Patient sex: M
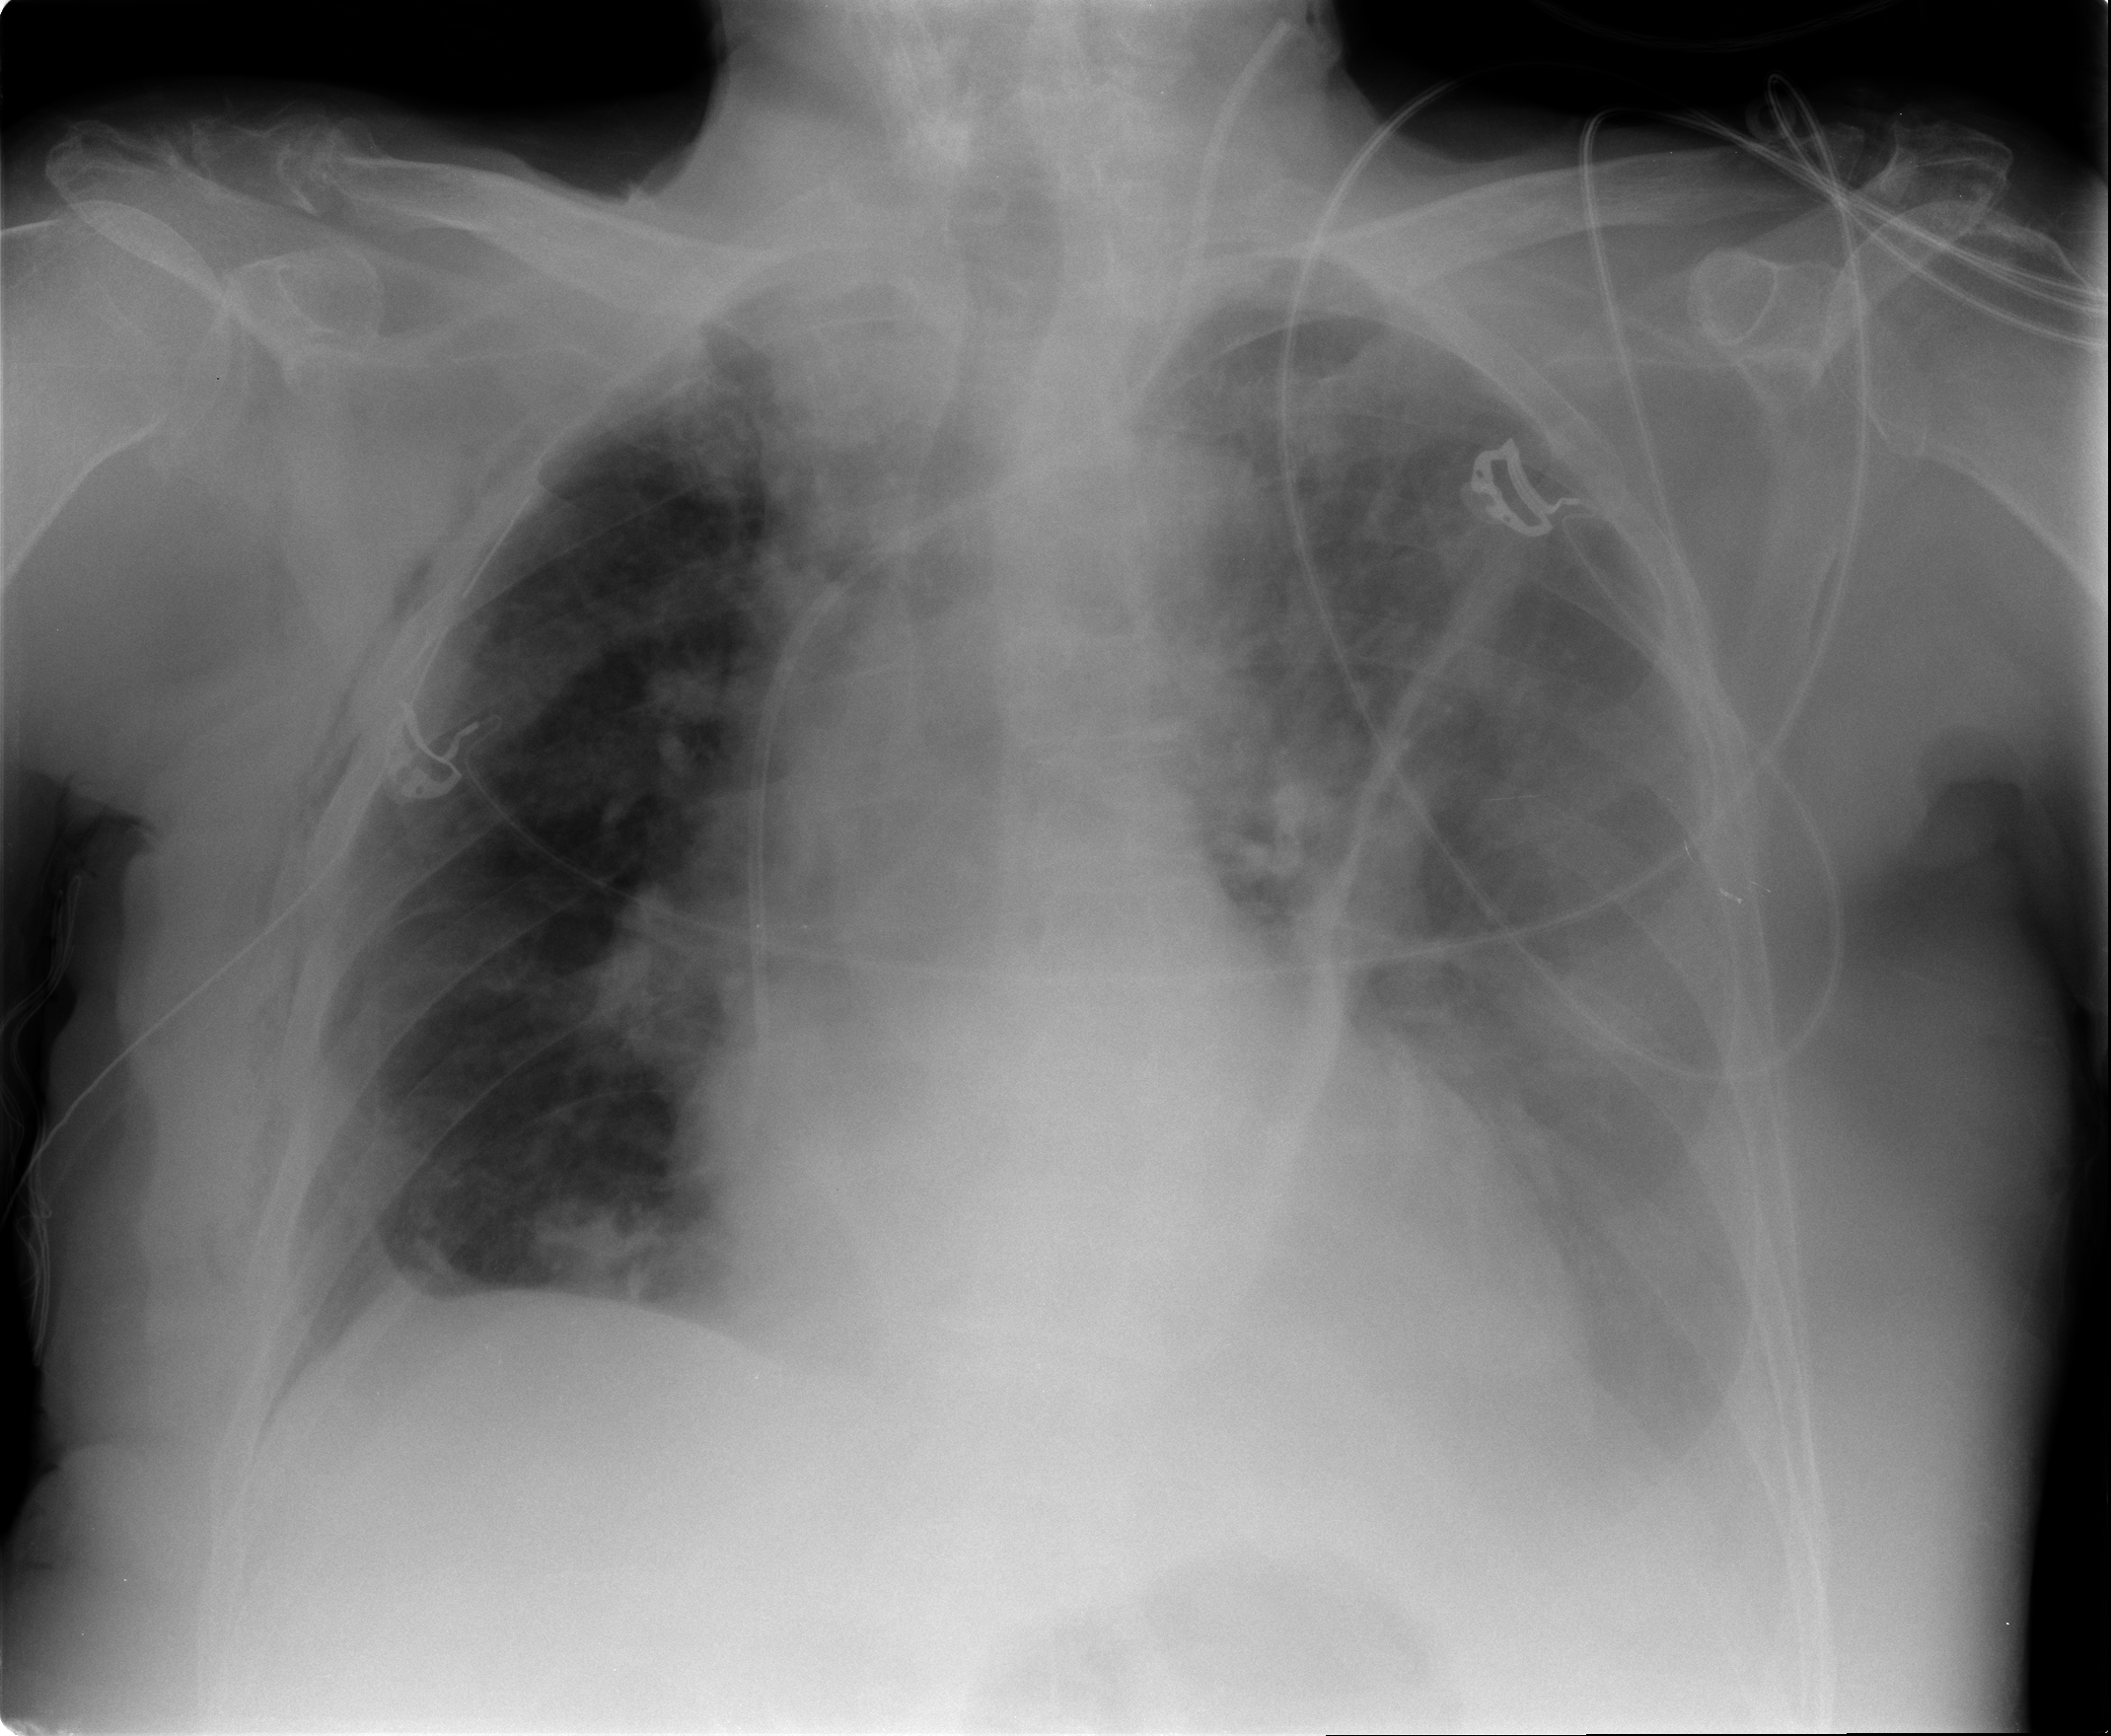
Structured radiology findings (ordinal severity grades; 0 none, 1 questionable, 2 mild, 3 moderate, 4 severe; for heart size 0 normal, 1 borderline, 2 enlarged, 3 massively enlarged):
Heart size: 2
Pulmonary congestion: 2
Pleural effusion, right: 0
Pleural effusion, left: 2
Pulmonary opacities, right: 0
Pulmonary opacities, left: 2
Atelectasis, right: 2
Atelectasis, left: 3